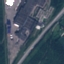
Land use / land cover: Highway